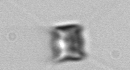
Label: Chaetoceros_similis